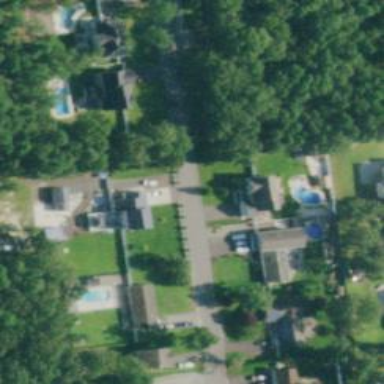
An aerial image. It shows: Residential road.